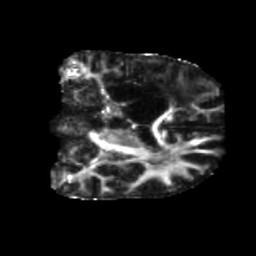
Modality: FA
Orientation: coronal
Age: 57
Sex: male
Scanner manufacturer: siemens
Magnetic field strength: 3 T
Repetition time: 5.25 s
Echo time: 0.08 s